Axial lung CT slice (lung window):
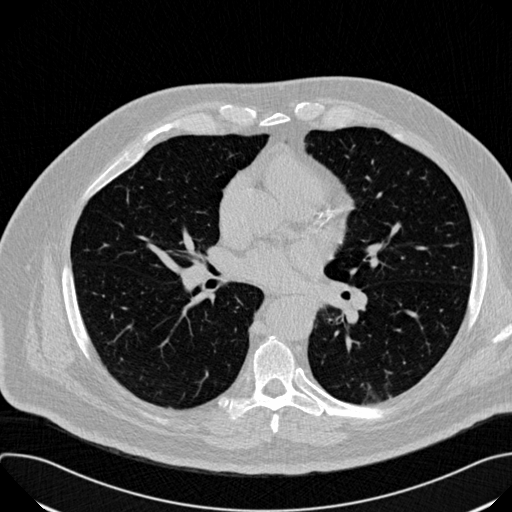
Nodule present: no